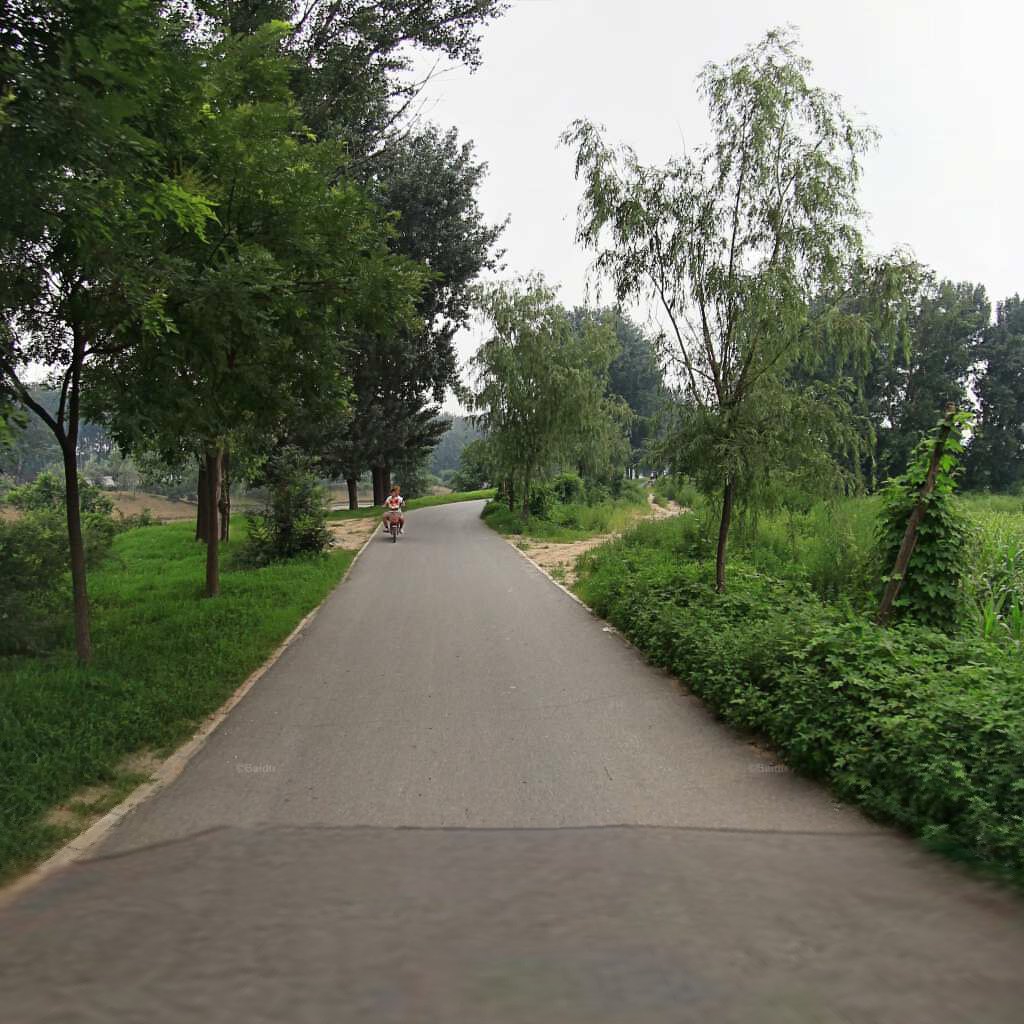
Region: Chaoyang
Road damage annotations: transverse crack